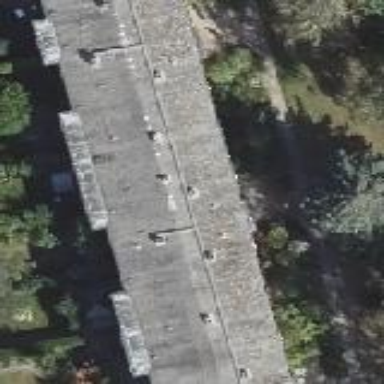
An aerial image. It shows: Gabled roof on building that houses apartments.